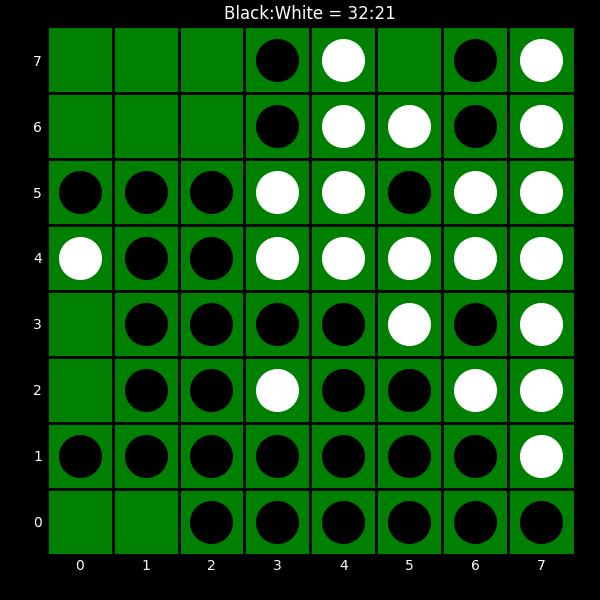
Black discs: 32
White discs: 21